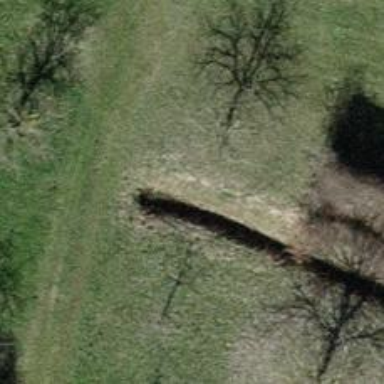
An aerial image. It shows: Ditch serving as waterway.